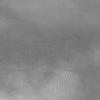
Atmospheric dust classification: not_dusty